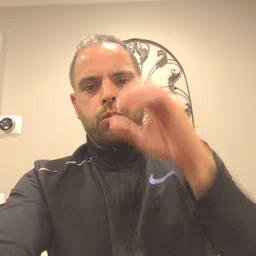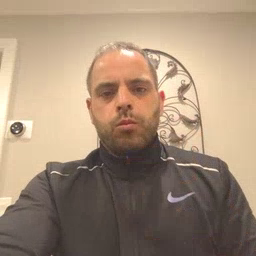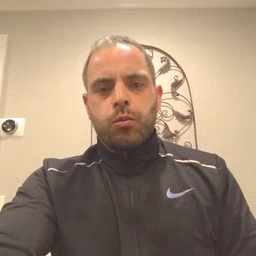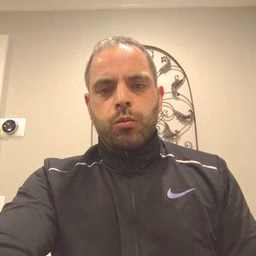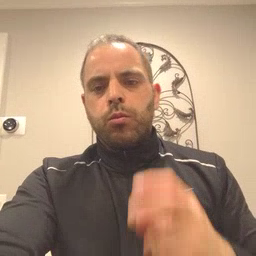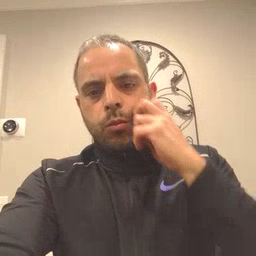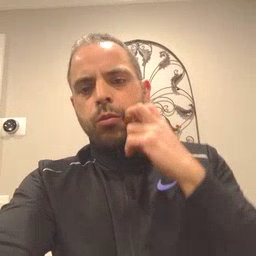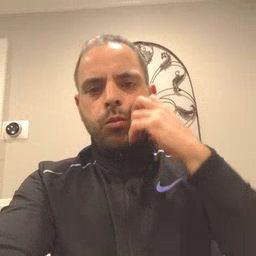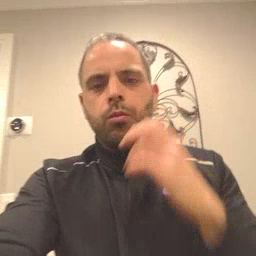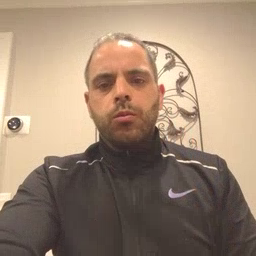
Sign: gum